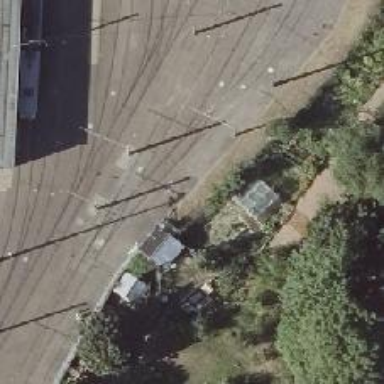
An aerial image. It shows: Railway switch.